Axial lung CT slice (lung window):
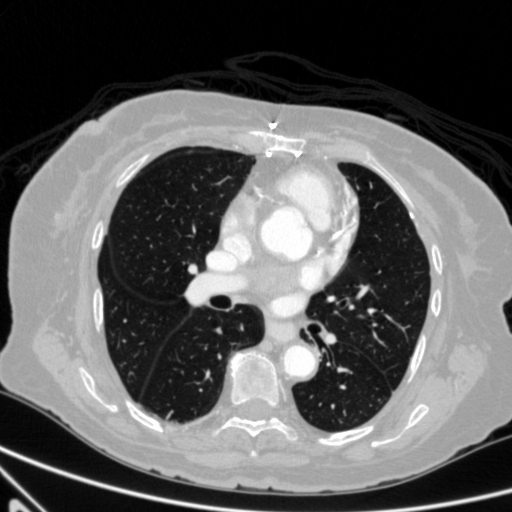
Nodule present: no